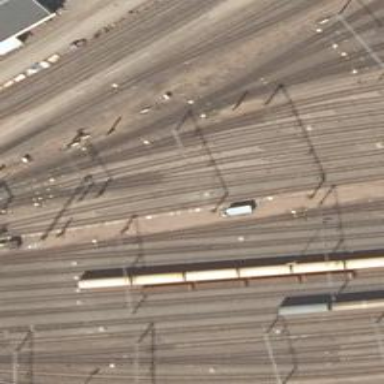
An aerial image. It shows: Rail yard with electrified contact lines for the railway.